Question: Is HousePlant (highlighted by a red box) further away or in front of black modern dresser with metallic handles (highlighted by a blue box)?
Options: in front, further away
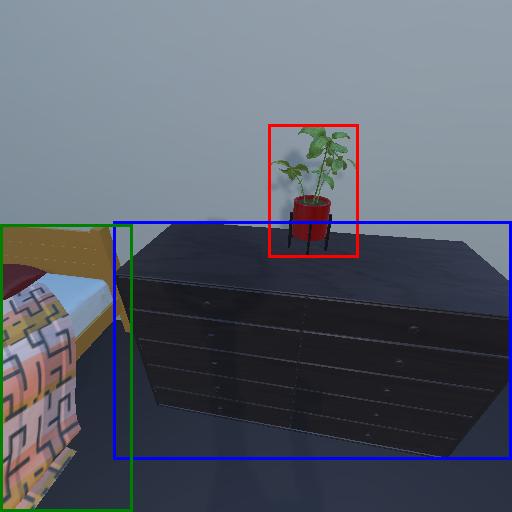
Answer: in front